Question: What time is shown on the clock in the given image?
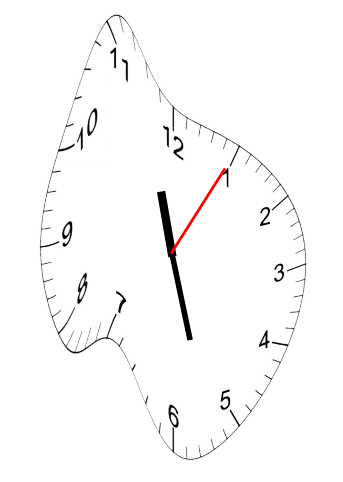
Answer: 11:27:05